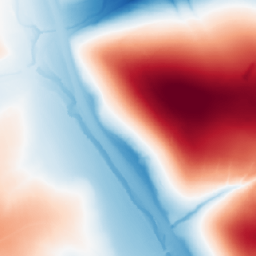
Category: trend_removal
Decomposition family: polynomial_high
Decomposition parameters: degree: 5
Upsampling method: area
Upsampling parameters: scale: 4
Upsampling scale: 4